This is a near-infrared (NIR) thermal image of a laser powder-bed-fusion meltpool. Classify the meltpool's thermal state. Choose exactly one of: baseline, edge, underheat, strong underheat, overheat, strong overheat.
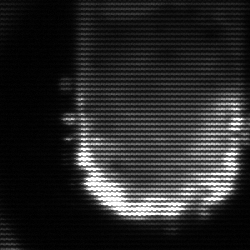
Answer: baseline